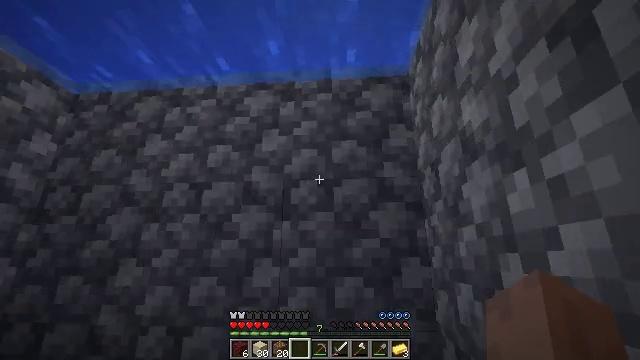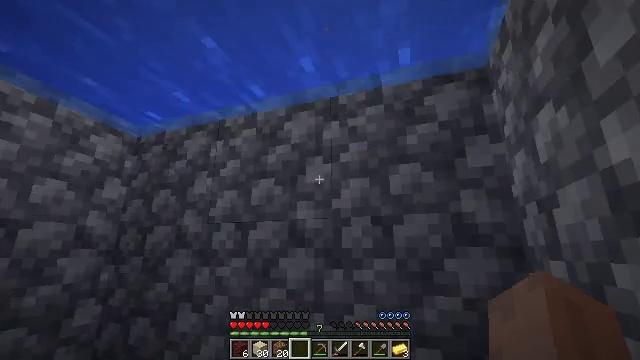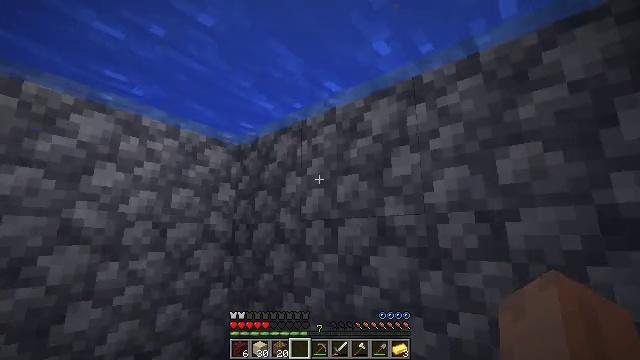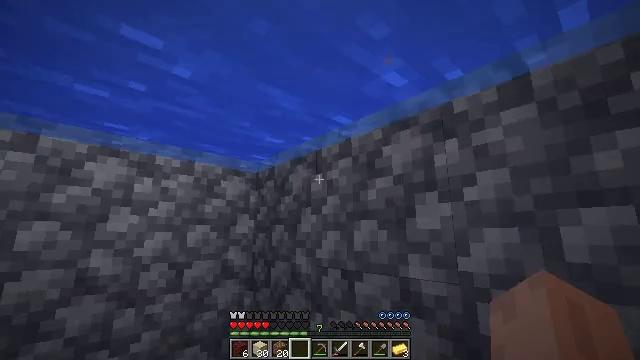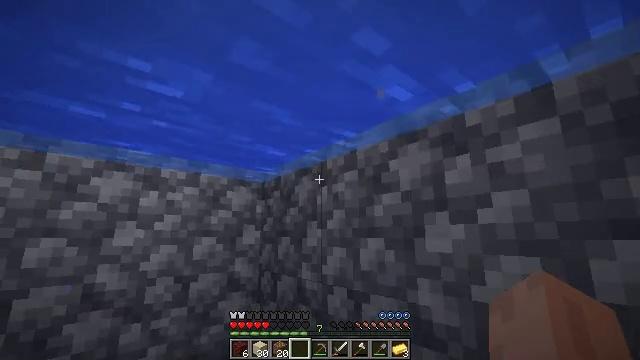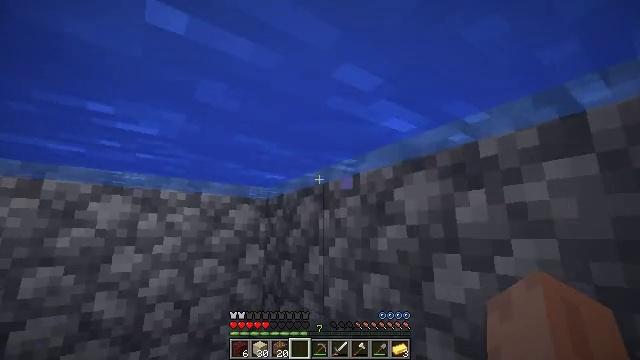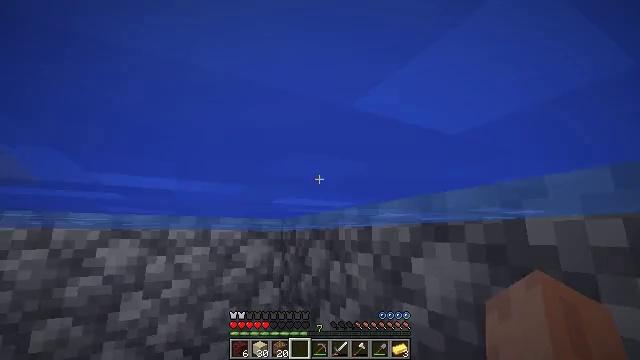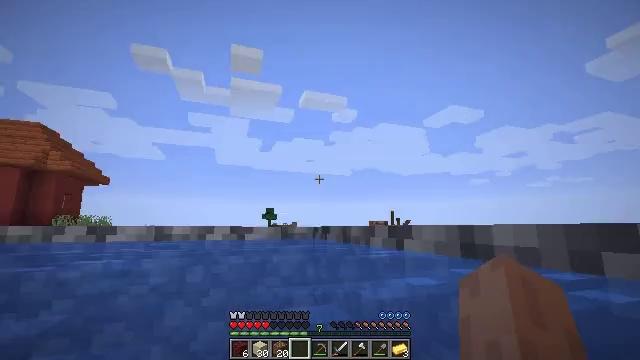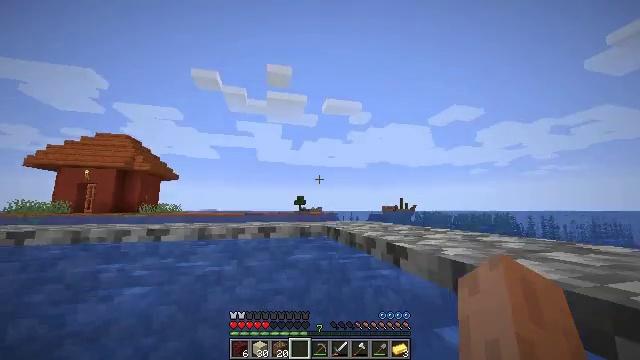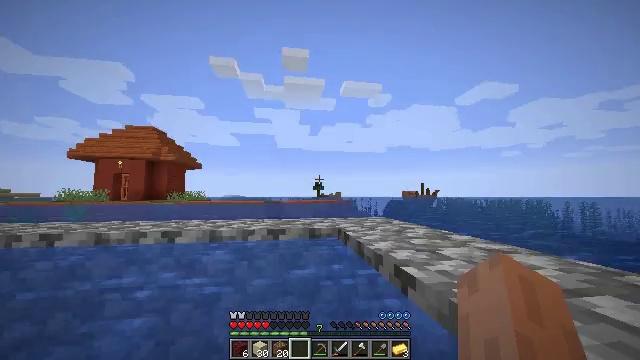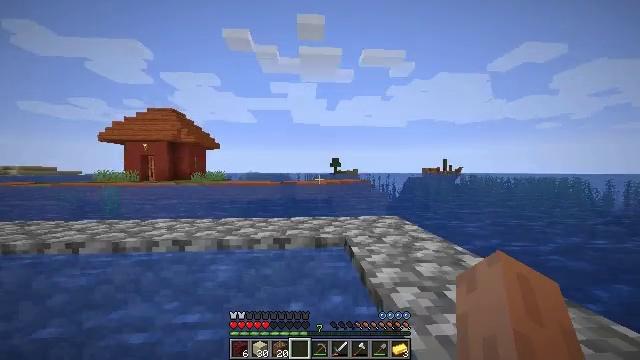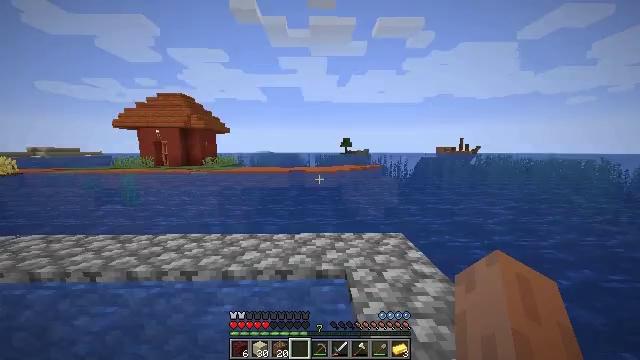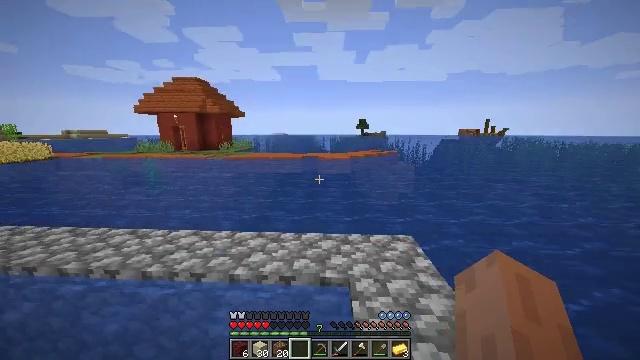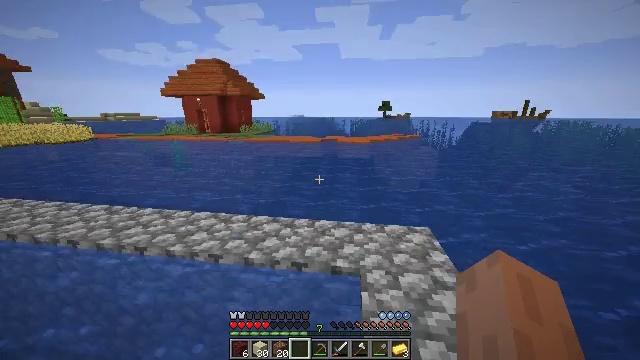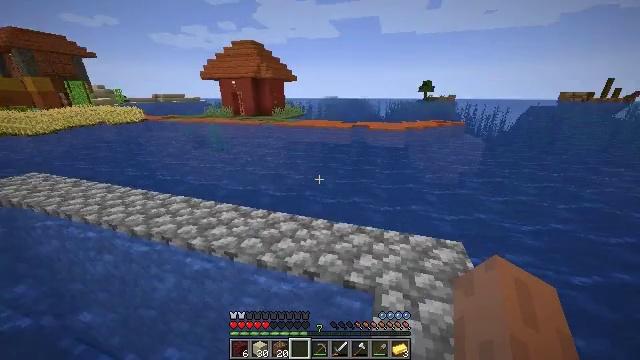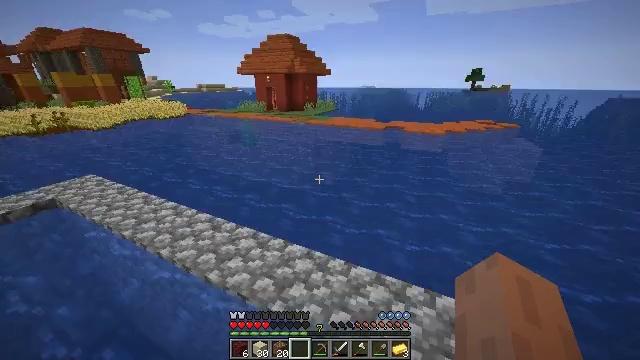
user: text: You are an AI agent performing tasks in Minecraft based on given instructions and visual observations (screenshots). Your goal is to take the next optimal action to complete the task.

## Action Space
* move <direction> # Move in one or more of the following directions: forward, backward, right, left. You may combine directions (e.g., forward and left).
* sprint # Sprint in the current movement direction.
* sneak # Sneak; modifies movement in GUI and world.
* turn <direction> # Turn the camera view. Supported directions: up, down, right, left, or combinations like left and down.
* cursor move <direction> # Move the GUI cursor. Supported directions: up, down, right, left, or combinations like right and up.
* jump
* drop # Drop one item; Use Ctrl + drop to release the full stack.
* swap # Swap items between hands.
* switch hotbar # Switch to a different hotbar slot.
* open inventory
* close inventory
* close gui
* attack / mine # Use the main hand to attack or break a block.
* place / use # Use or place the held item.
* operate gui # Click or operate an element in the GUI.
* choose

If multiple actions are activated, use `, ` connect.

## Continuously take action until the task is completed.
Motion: motion action
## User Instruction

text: Mine acacia planks.
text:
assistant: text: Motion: move forward, turn left and down, jump
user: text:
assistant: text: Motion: move forward, turn left and down, jump
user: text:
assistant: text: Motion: move forward, turn left, jump
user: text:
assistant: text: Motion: move forward, turn left, jump
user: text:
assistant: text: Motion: move forward, turn left, jump
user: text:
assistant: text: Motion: move forward, turn left, jump
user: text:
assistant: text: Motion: move forward, turn left and down, jump
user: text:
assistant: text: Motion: move forward, turn left and down, jump
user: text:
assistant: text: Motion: move forward, sprint, turn left and down, jump
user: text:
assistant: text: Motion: move forward, sprint, turn left and down, jump
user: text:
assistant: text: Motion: move forward, sprint, turn left and down, jump
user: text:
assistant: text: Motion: move forward, sprint, turn left and down, jump
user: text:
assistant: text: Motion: move forward, sprint, turn left and down, jump
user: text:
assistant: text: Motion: move forward, turn left and down, jump
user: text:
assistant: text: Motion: move forward, turn left and down, jump
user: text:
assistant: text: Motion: move forward, turn left and down, jump
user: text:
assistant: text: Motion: move forward, turn left, jump
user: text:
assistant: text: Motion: move forward, sprint, turn left and down, jump
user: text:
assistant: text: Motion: move forward, sprint, turn left, jump
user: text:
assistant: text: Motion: move forward, sprint, jump
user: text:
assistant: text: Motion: move forward, turn left, jump
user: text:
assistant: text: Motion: move forward, turn left and down, jump
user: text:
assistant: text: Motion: move forward, turn left and down, jump
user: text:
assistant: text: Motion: move forward, turn left, jump
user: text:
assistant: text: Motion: move forward, turn left, jump
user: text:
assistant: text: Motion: move forward, turn left, jump
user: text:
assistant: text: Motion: move forward, turn left, jump
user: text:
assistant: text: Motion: move forward, jump
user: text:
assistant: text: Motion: move forward, sprint, jump
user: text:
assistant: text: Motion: move forward, sprint, jump